Chest X-ray. View position: PA
Patient age: 21
Patient sex: F
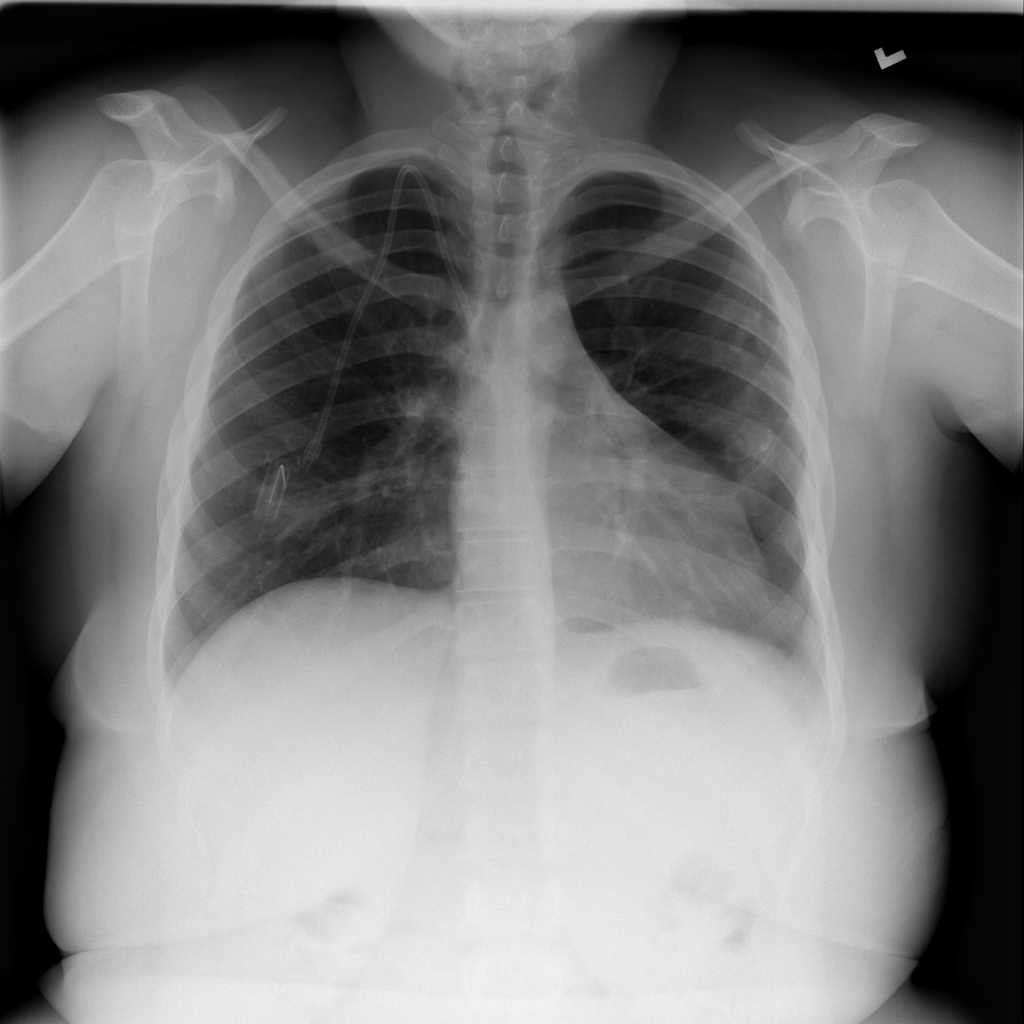
Finding: Pneumothorax